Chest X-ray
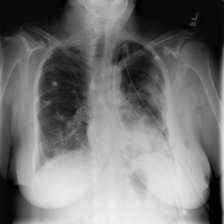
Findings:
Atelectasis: negative
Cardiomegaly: negative
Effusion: negative
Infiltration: positive
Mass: negative
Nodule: positive
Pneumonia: negative
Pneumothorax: negative
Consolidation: negative
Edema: negative
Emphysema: negative
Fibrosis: negative
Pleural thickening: negative
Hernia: negative